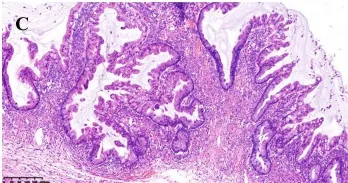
Junctional mucinous adenoma of the ovary.
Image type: pathology (h&e)